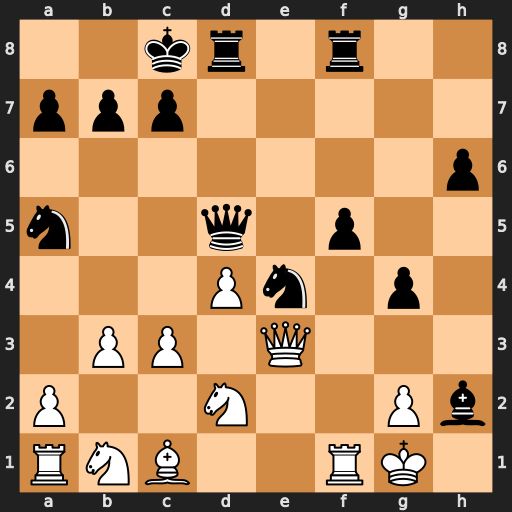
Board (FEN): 2kr1r2/ppp5/7p/n2q1p2/3Pn1p1/1PP1Q3/P2N2Pb/RNB2RK1
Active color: w
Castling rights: -
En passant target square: -
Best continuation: Kxh2